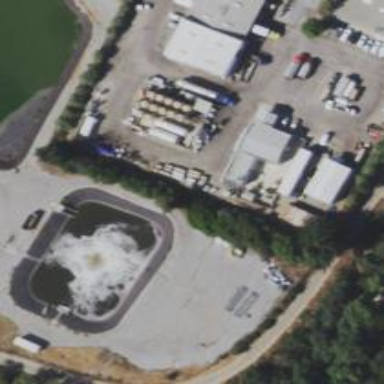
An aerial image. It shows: Body of wastewater.